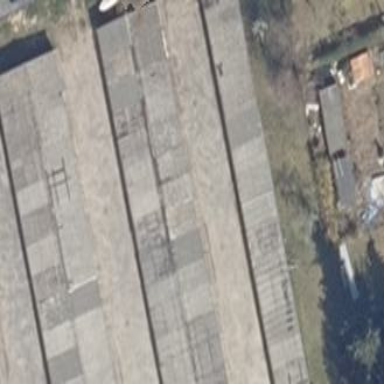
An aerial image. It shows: Group of garages.